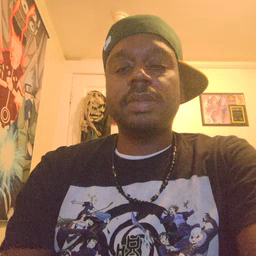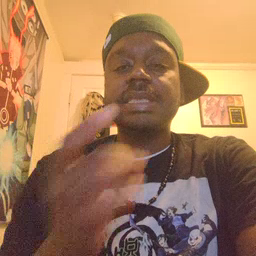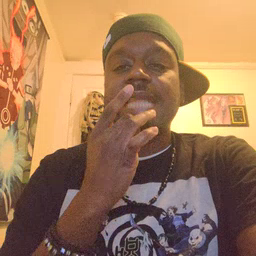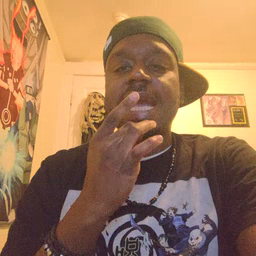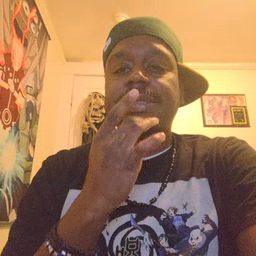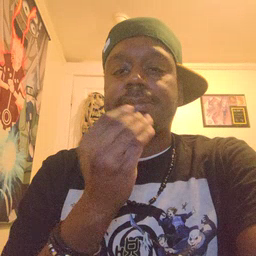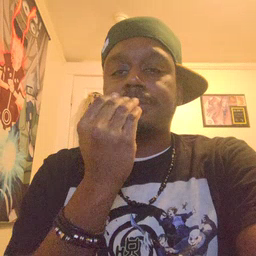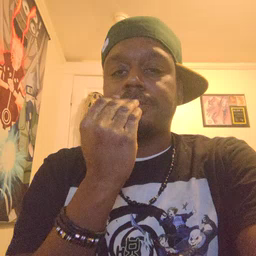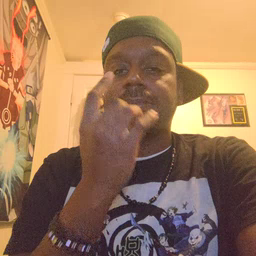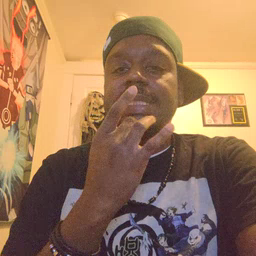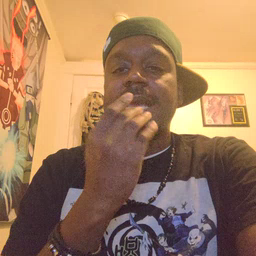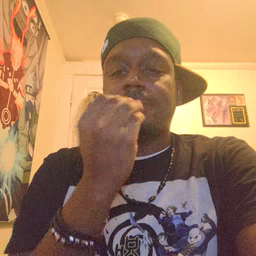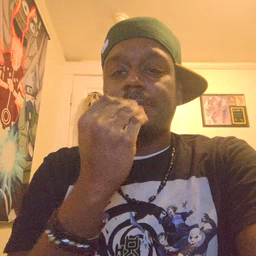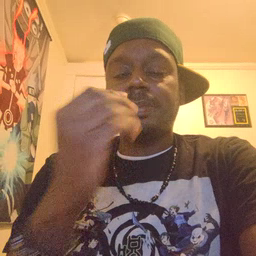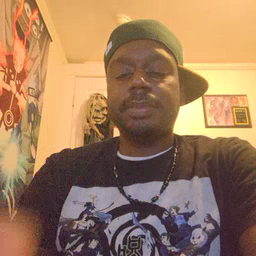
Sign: snack